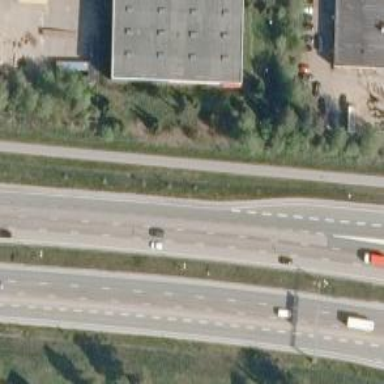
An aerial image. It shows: Trunk link road with asphalt surface.